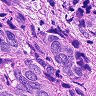
Metastatic tissue present: yes